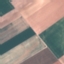
Label: AnnualCrop